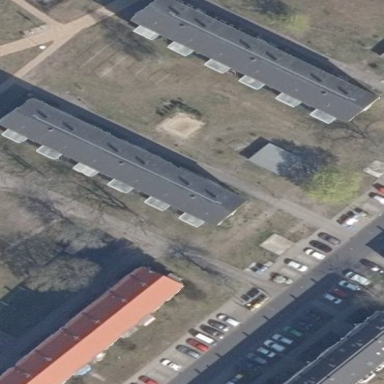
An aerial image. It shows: Residential building with gabled roof colored black.